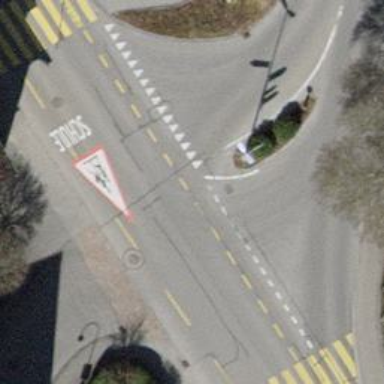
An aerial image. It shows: Tertiary road with asphalt surface. There is cycle lane on the left side.